【题型】选择题　【知识点】解析几何　【难度】easy
已知直线
$y = x + m$和曲线$y = \sqrt{1 - x^2}$有两个不同的交点，则实数$m$的取值范围是（$\quad$
）

A．
$(-\sqrt{2},\sqrt{2})$  $\qquad$ B．$[-1,\sqrt{2}]$  $\qquad$ C．$[1,\sqrt{2})$  $\qquad$ D．$[1,\sqrt{2}]$
【解答】
【答案】C

【分析】根据条件得到曲线
$y = \sqrt{1 - x^2}$
表示以原点为圆心，1为半径的半圆，结合条件，数形结合，即可求解.

【详解】由
$y = \sqrt{1 - x^2}$，得到$x^2 + y^2 = 1(y \geq 0)$
，

所以曲线
$y = \sqrt{1 - x^2}$
表示以原点为圆心，1为半径的半圆，图象如图，

当直线
$y = x + m$过点$A(-1,0)$时，$m = 1$，此时$y = x + m$与曲线$y = \sqrt{1 - x^2}$
有两个不同的交点，

当直线
$y = x + m$与曲线$y = \sqrt{1 - x^2}$相切时，由$\frac{|m|}{\sqrt{2}} = 1$，解得$m = \sqrt{2}$或$m = -\sqrt{2}$
（舍），

由图可知，实数
$m$的取值范围是$[1, \sqrt{2})$
，

故选：C.
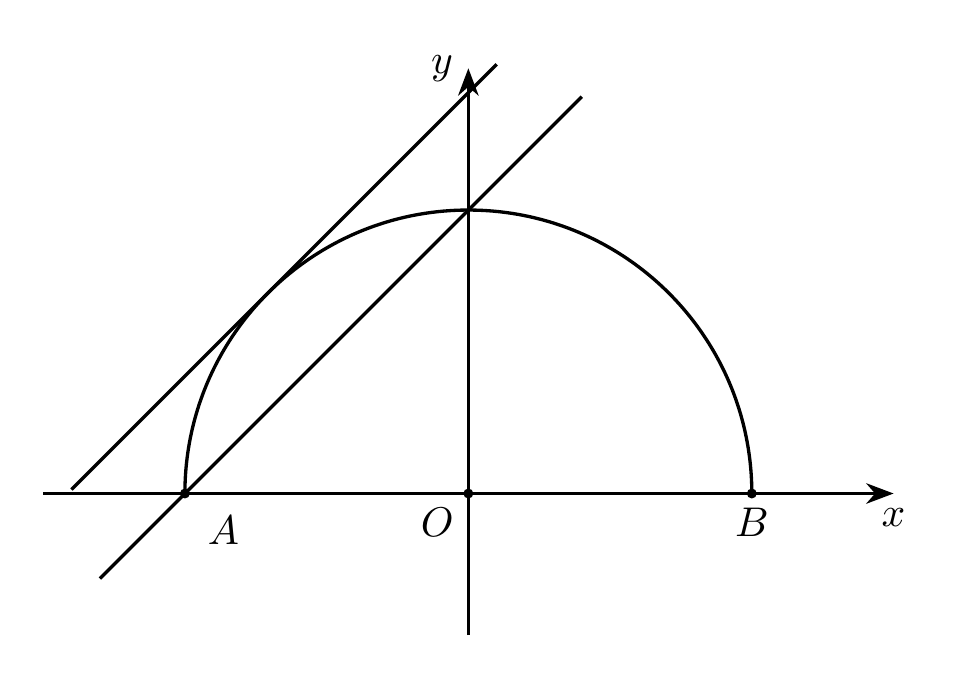